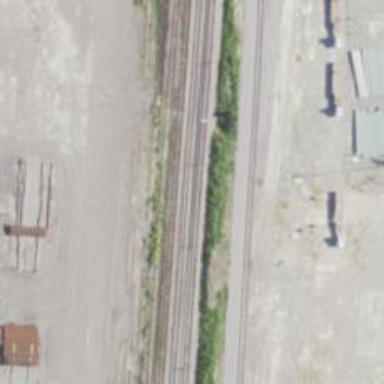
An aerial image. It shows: Disused railway spur service.